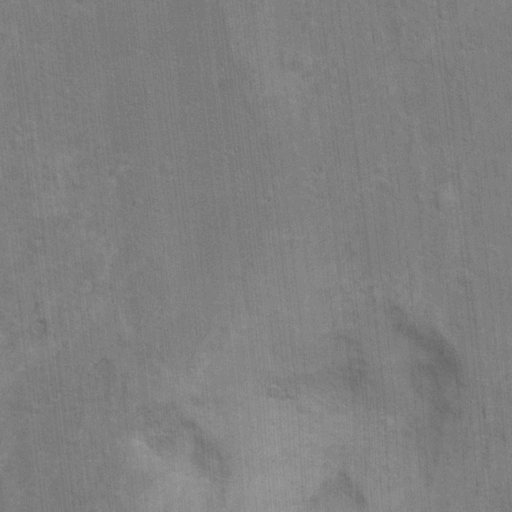
Objects detected: cone